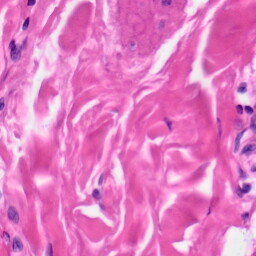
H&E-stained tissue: Skin